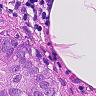
Metastatic tissue present: yes